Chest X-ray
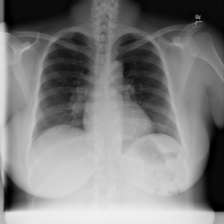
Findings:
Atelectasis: negative
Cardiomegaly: negative
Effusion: negative
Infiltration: negative
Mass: negative
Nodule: negative
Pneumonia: negative
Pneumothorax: negative
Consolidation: negative
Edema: negative
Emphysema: negative
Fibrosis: negative
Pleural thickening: negative
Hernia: negative